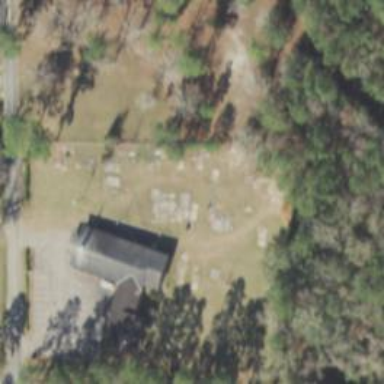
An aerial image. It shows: Grave yard.